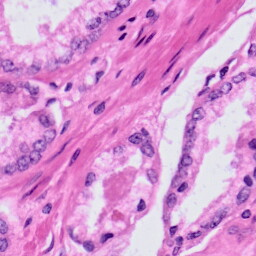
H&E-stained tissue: Prostate